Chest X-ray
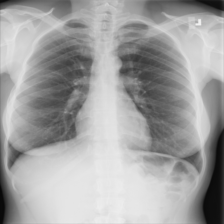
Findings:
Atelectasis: negative
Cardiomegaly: negative
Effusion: negative
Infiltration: negative
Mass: negative
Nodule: negative
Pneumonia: negative
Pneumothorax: negative
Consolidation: negative
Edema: negative
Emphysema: negative
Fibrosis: negative
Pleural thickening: negative
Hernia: negative